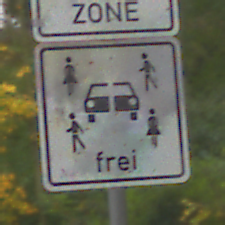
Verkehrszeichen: CarsharingfahrzeugeFrei
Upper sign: BeginnEingeschraenktesHalteverbotZone
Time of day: Midday
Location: Outdoor (Nature)
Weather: Overcast
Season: Autumn
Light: Natural